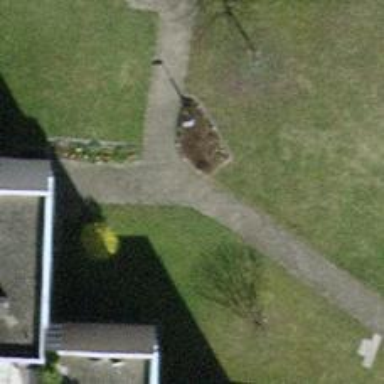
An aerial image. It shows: Footway surfaced with paving stones.